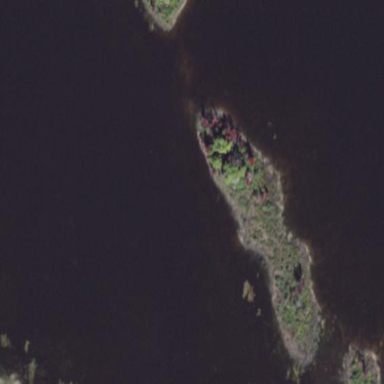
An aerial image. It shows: Islet.